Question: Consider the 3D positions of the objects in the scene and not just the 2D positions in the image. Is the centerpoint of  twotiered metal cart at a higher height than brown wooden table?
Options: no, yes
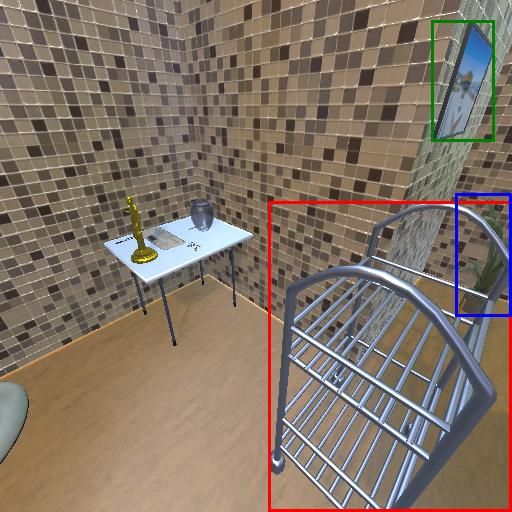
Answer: no